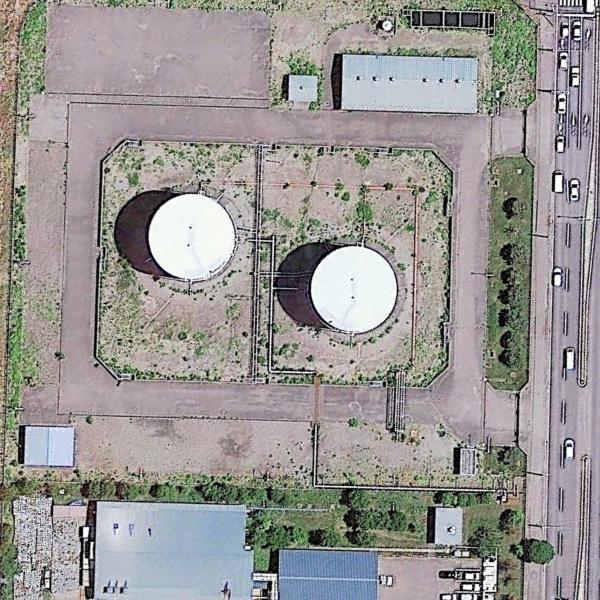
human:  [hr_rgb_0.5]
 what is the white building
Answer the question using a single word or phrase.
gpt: storage tank